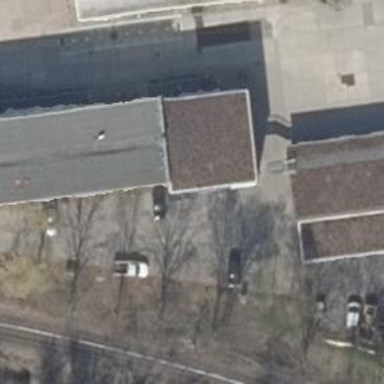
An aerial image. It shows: Office building with flat roof.